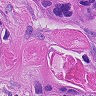
Metastatic tissue present: yes